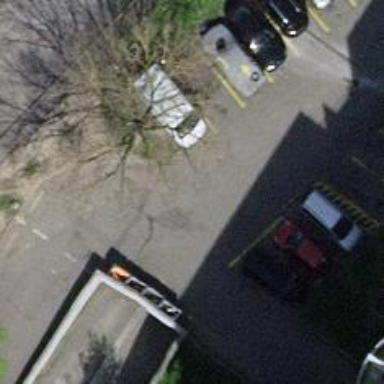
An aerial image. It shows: Driveway tunnel under the road.